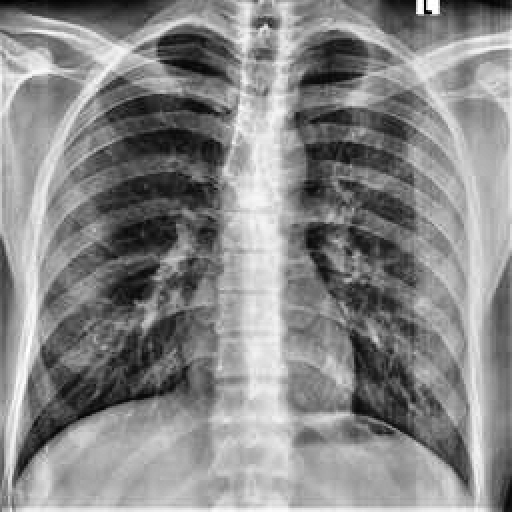
Finding: NORMAL